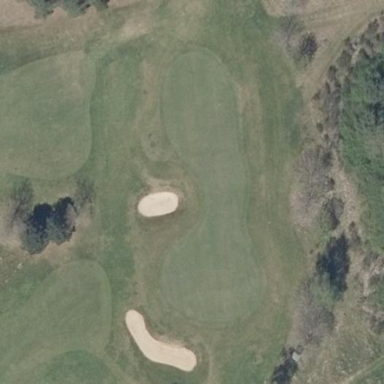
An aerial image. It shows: Golf green.